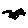
Label: cat